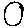
Label: circle